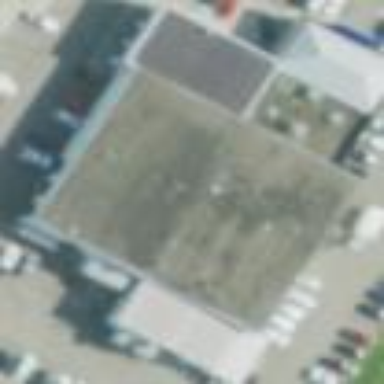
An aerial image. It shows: Building that houses car shop.